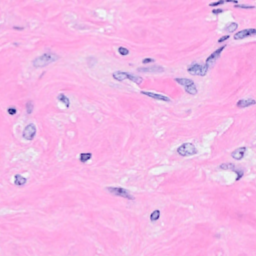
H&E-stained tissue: Breast